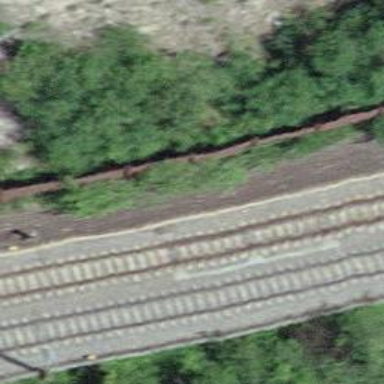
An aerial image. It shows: Railway switch.